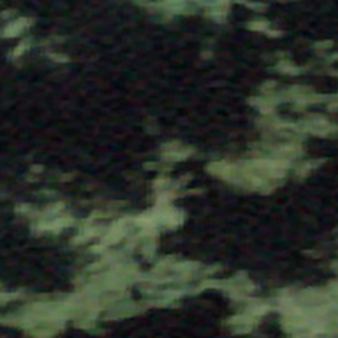
Label: other